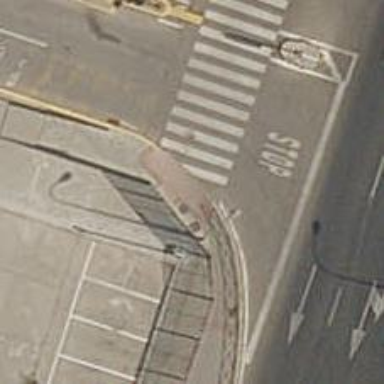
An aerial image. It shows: Sidewalk made of paving stones.